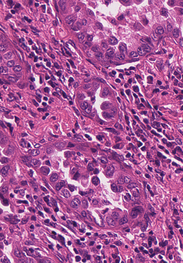
Tumor epithelial tissue: yes
Tumor-associated stroma tissue: yes
Normal tissue: no